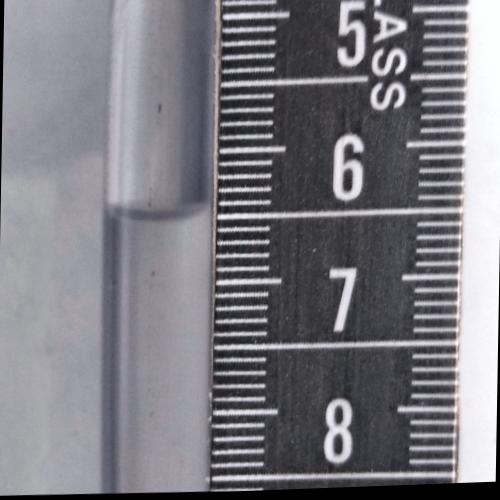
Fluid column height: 6.5 cm